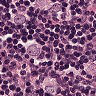
Metastatic tissue present: yes